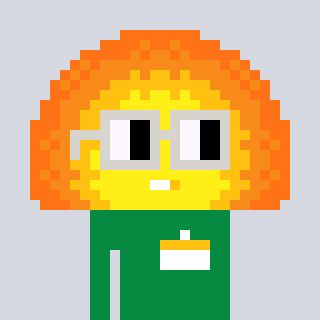
a pixel art character with square light gray glasses, a sunset-shaped head and a green-colored body on a cool background